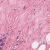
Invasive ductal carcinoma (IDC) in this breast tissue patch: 0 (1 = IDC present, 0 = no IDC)